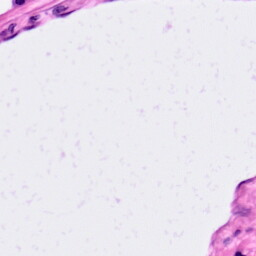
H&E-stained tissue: Pancreatic